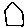
Label: house